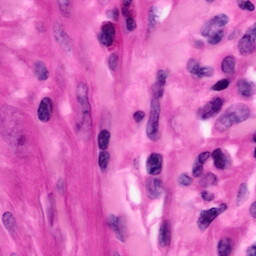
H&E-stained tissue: Pancreatic